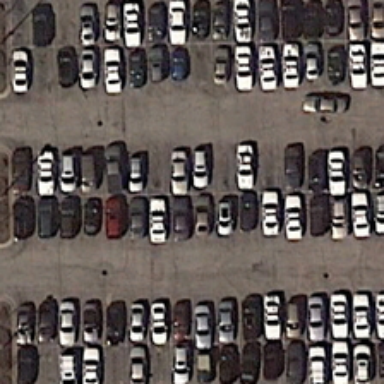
Six lines of cars can be seen in the parking lot with six lawns beside .